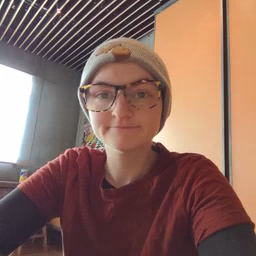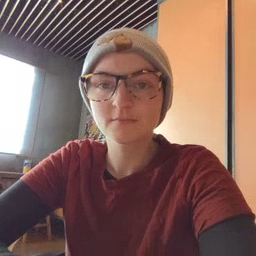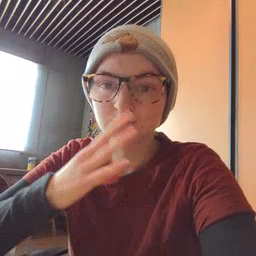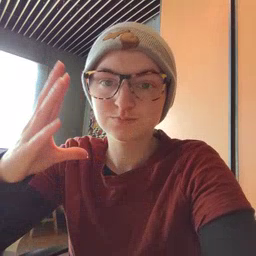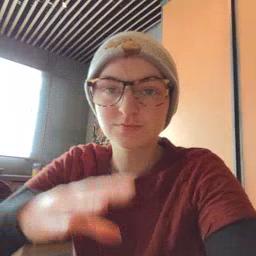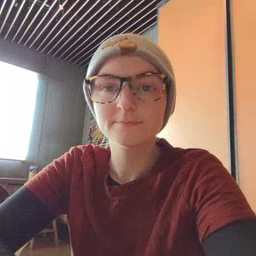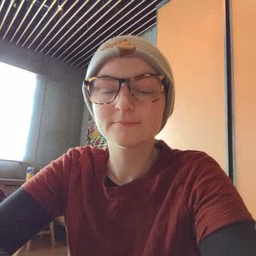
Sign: balloon